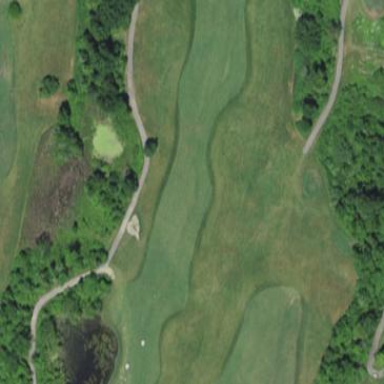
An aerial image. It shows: Scenic golf fairway.